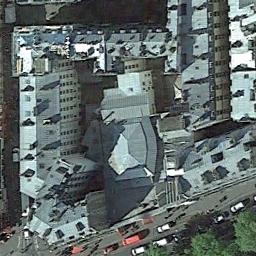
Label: commercial_area